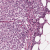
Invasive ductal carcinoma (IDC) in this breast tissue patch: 1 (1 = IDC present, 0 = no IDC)